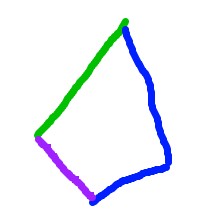
Shape: kite